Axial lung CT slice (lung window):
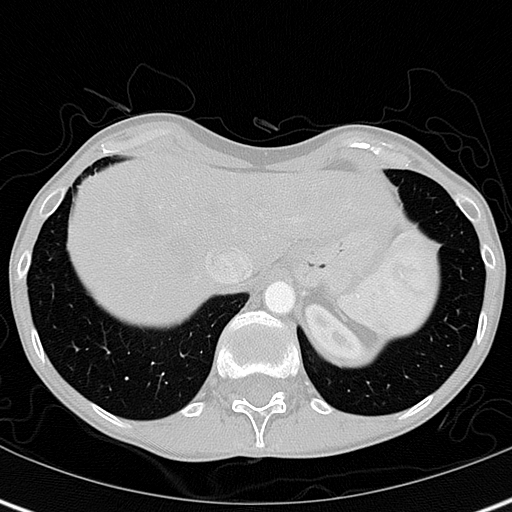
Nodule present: no